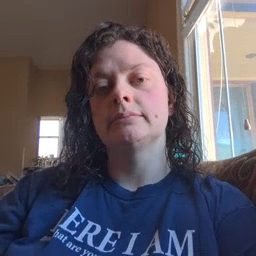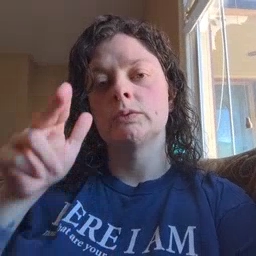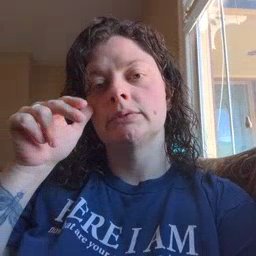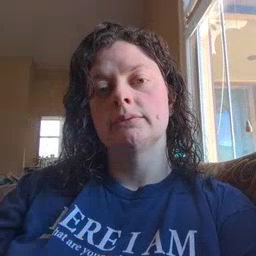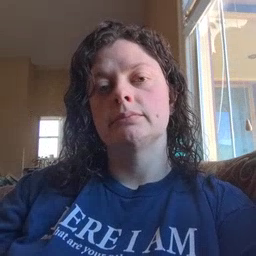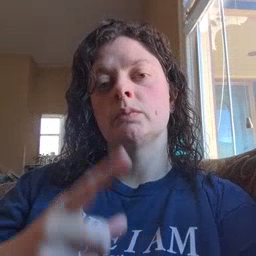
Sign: horse